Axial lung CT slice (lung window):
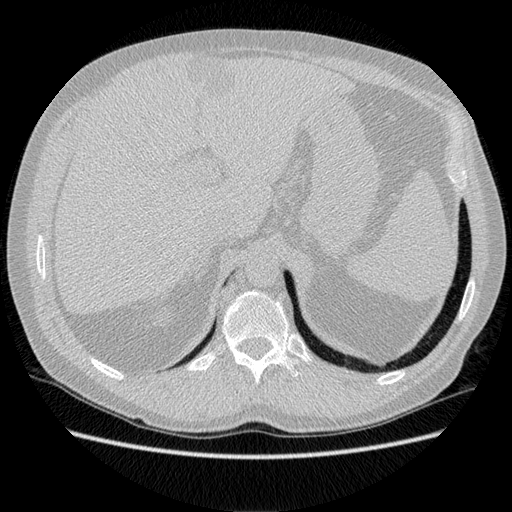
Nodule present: no